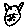
Label: cat